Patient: sex M, age 22
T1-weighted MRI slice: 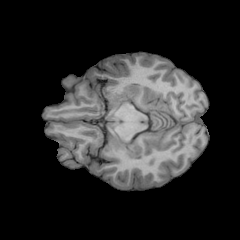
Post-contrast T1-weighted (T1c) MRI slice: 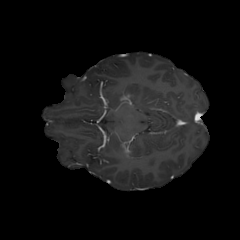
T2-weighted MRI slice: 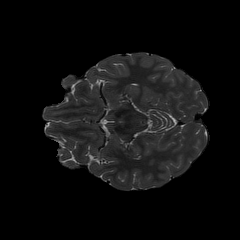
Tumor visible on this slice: no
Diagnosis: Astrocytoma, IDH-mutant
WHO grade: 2